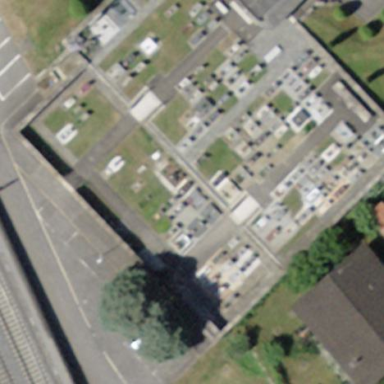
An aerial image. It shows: Cemetery.